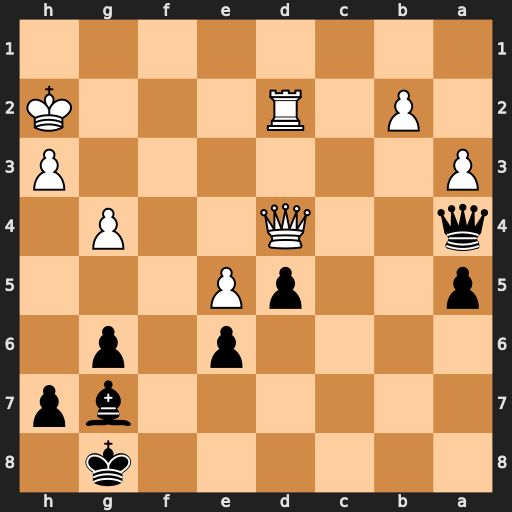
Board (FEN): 6k1/6bp/4p1p1/p2pP3/q2Q2P1/P6P/1P1R3K/8
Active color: b
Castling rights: -
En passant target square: -
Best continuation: Qxd4 Rxd4 Bxe5+ Kg2 Bxd4